Current action and preconditions to check: trajectory_clear

Your task: For each precondition in the list above, predict whether it will hold at this action.

Consider the current scene as observed from the mobile robot's camera, and analyze the predicted future states of all dynamic agents (e.g., people, animals, vehicles, or any moving entities) within the NEXT SECOND.

IMPORTANT: Only answer "very likely" if you are absolutely certain—based on strong, clear evidence—that a dynamic agent will violate the precondition in the predicted future state. Do NOT answer "very likely" for unlikely, ambiguous, or low-probability risks.

Ask yourself for each precondition: Is there a high probability, with clear and convincing evidence, that the predicted future states of any dynamic agent will interfere with the predicted future state of the currently executing action within the NEXT SECOND, causing that precondition to fail?

Assess the risk level based on these predictions. Use "likely" or "very likely" if motions create a clear risk of interference.

Use "neutral" or "improbable" if agents are nearby but their predicted paths are clearly diverging or non-conflicting.

Failure Risk Categories: "very improbable", "improbable", "neutral", "likely", "very likely"

Answer Format: Output ONLY the probability_of_failure value from these categories: "very improbable", "improbable", "neutral", "likely", "very likely"

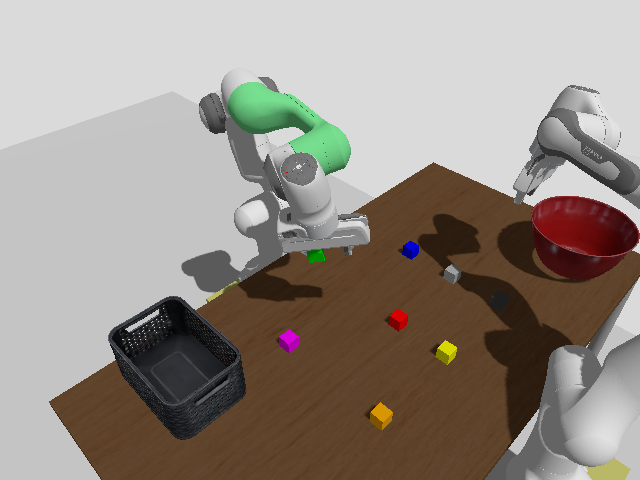

Answer: very improbable